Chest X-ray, AP view. Patient: 35 years old, sex M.
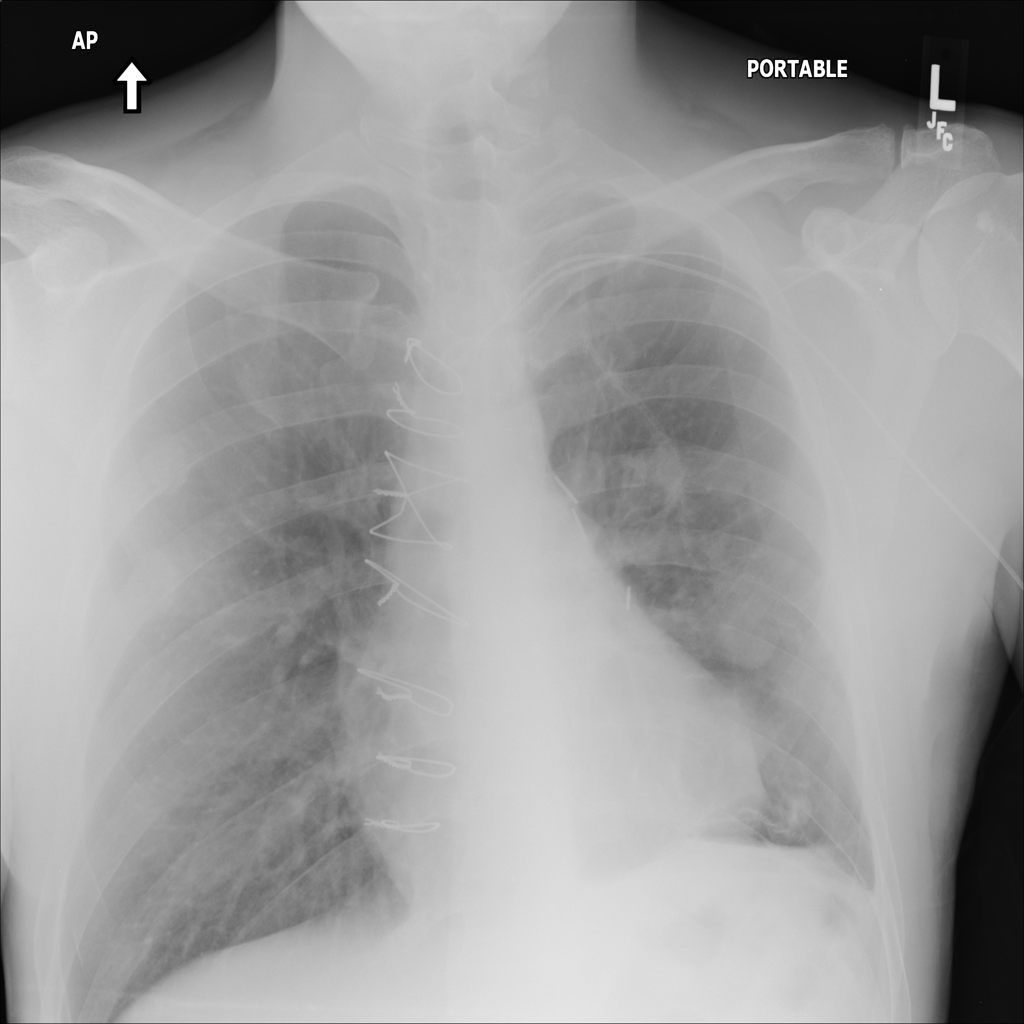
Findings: Atelectasis